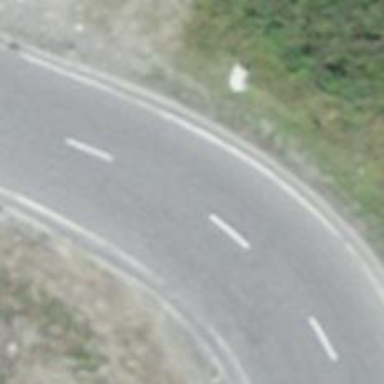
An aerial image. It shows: Asphalt road classified as primary highway.